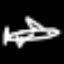
Label: airplane